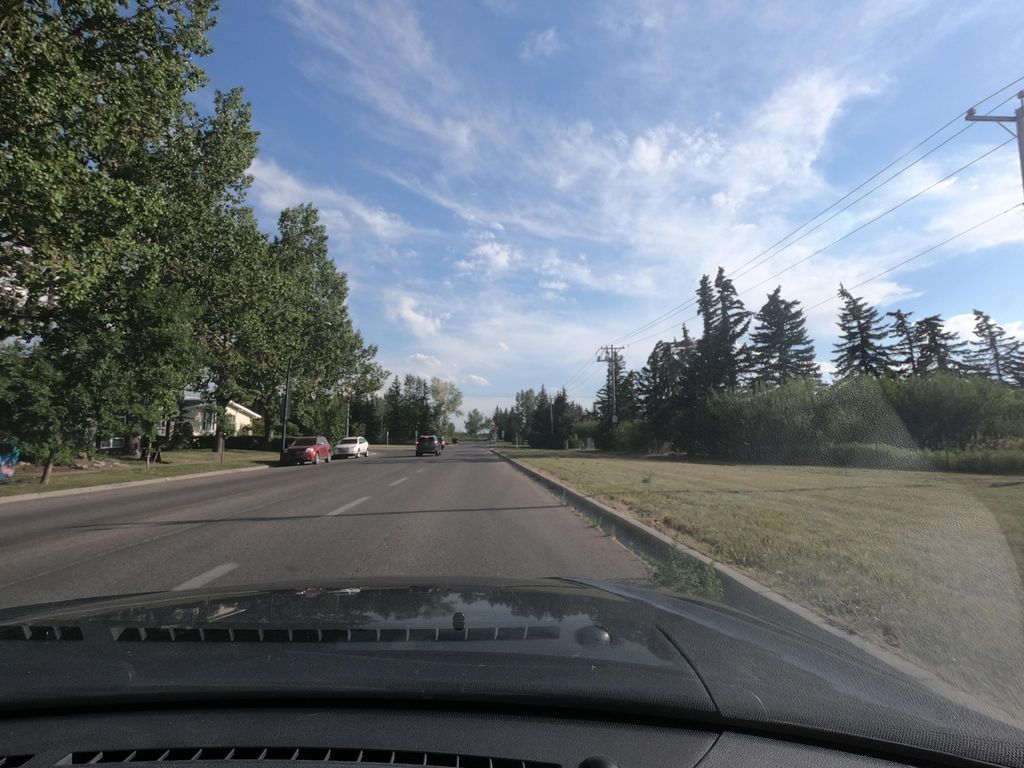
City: calgary